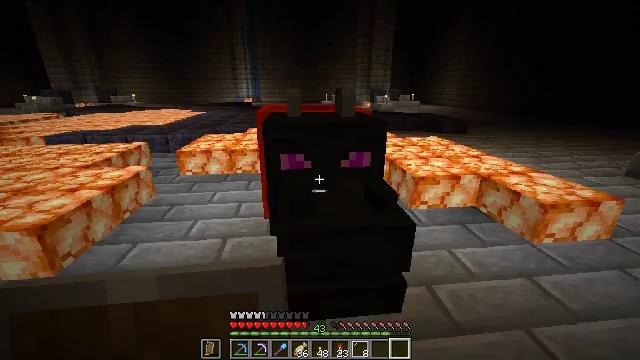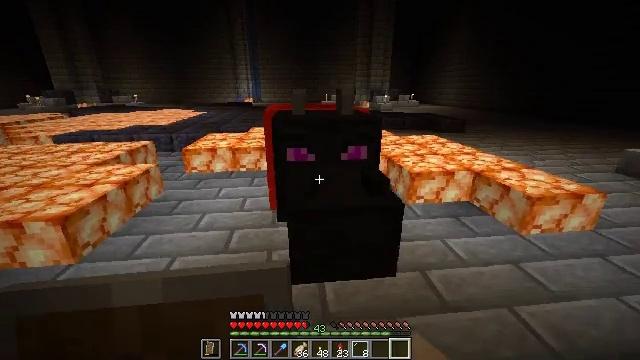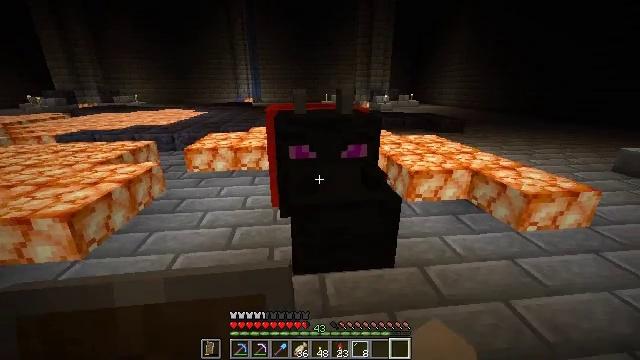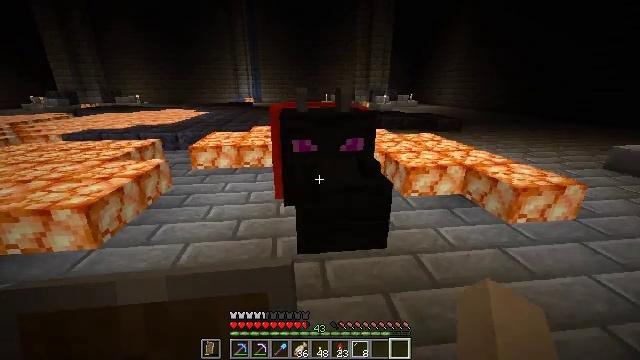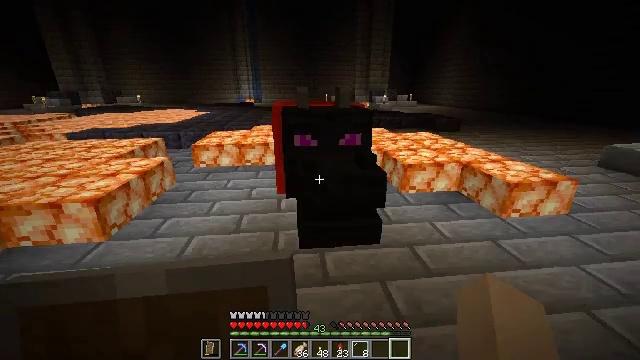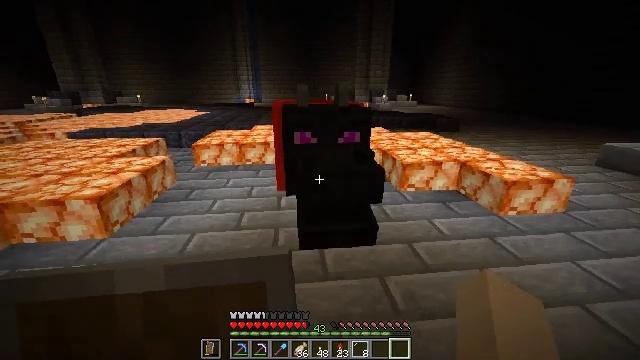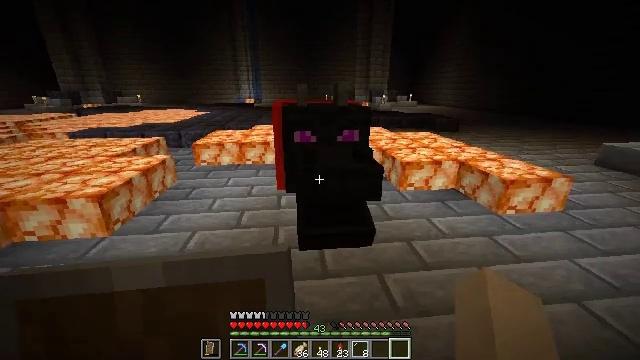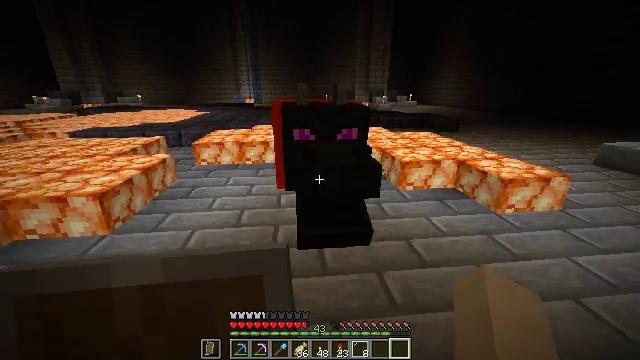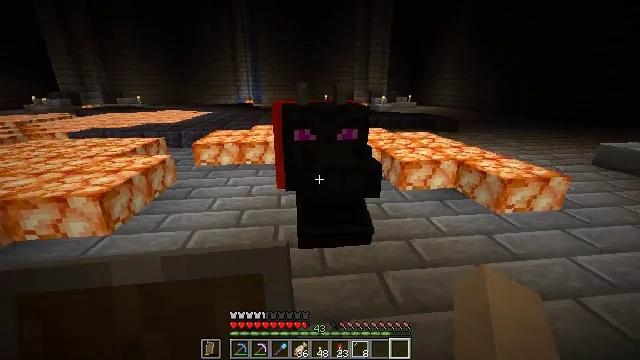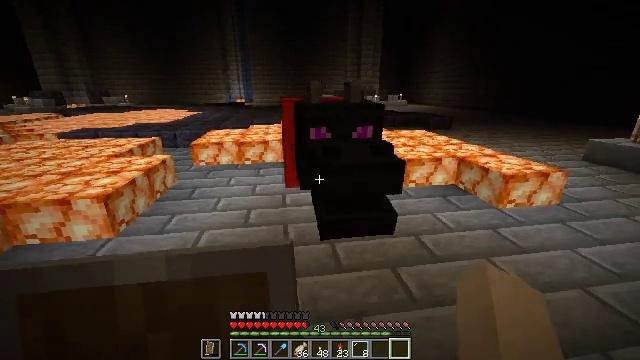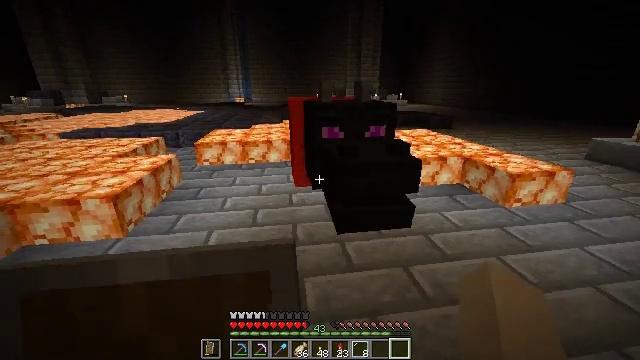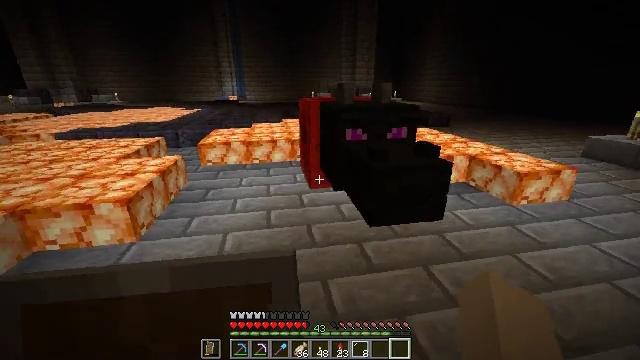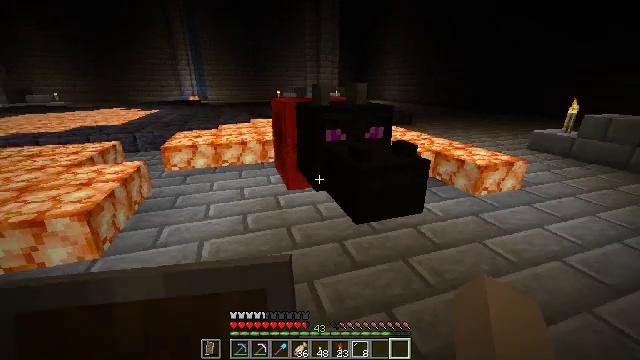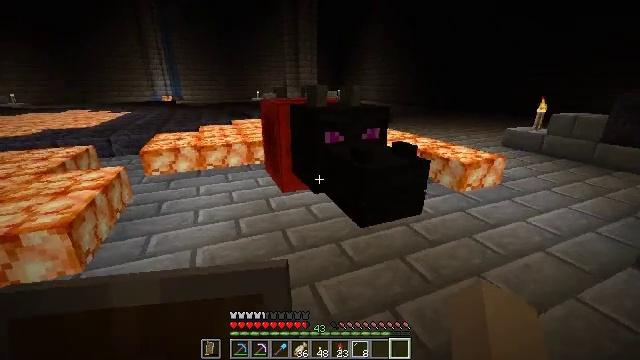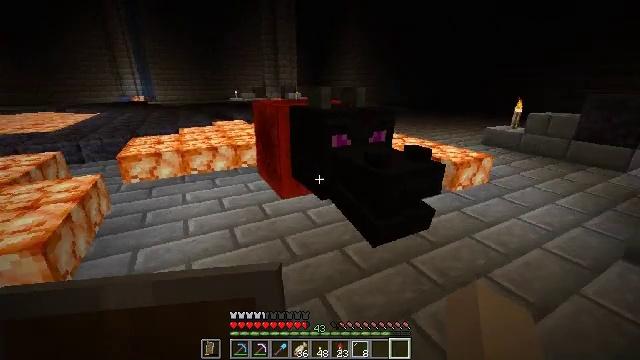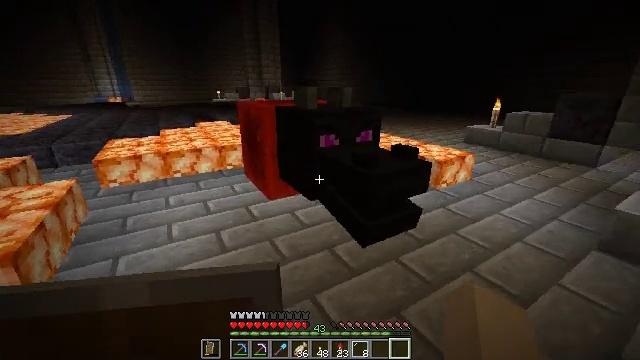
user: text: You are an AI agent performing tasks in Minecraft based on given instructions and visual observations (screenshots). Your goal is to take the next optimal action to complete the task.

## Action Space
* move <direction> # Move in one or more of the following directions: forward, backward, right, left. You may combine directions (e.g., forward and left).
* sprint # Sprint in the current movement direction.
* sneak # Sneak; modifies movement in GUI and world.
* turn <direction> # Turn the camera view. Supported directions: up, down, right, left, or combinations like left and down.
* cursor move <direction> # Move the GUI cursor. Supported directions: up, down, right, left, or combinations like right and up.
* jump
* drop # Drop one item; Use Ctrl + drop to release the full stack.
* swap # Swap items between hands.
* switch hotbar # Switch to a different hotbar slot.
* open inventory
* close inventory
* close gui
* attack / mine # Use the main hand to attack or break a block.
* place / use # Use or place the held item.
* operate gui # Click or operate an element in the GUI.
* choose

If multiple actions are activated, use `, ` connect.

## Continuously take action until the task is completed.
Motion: motion action
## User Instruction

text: Gather the dragon head by mining the wall it's attached to.
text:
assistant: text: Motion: move back
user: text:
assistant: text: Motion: move back
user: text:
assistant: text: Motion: no_op
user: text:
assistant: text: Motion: no_op
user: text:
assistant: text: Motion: no_op
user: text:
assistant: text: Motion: no_op
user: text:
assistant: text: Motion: no_op
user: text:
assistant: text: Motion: move left
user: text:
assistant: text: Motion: move left, turn right
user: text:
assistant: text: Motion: move left
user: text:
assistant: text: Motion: move left, turn right
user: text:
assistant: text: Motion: move left, turn right
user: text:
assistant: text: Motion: move forward and move left, turn right
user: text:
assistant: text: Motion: move forward and move left, turn right
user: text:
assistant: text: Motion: move forward and move left, turn right
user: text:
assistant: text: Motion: move left, turn right
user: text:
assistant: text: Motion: move left, turn right
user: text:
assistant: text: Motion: move left, turn right
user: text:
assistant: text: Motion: turn right
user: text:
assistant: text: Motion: turn right
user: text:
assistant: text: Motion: turn right
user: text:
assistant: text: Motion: no_op
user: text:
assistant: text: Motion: no_op
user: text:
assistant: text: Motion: no_op
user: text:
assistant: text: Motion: no_op
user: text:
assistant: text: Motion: no_op
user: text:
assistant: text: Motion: no_op
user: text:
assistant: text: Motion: no_op
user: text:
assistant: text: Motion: no_op
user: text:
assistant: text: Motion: no_op